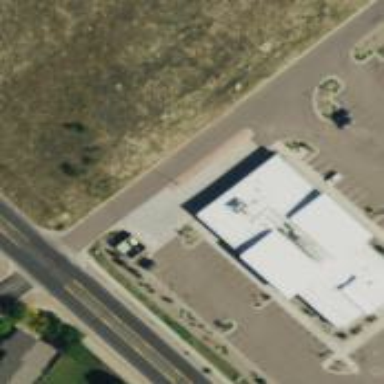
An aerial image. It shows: Commercial building.